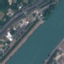
Label: River